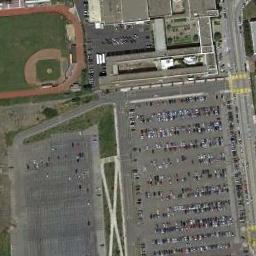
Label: baseball_diamond